Question: I'm having a problem with finding a solution how to pass the info from an attribute that is saved in one view controller -> 'NSManagedObject' into a label that is located in another 'UIViewController'. The issue is that it says it can't convert it to String....and I thought there's going to be a simple GET function but so far couldn't find anything
Edit: NOTE - I am doing the saving in 'UIViewControllerACCOUNT' and wish to call the data in the 'UIViewControllerSETTINGS'

'''
override func viewWillAppear(animated: Bool) {
super.viewWillAppear(animated)
//1
let appDelegate =
UIApplication.sharedApplication().delegate as AppDelegate
let managedContext = appDelegate.managedObjectContext!
//2
let fetchRequest = NSFetchRequest(entityName:"Account")
//3
var error: NSError?
let fetchedResults = managedContext.executeFetchRequest(fetchRequest, error: &error) as [NSManagedObject]?
if fetchedResults != nil {
'''
// HERE i want the code to insert the data from CoreData into the label. For example the data from the Entity Account with the attribute "name" into the NameLabel... If i do something like
let account = fetchRequest.valueForKey("name") as String ---> Ends up throwing error *** Terminating app due to uncaught exception 'NSUnknownKeyException', reason: '[ valueForUndefinedKey:]: this class is not key value coding-compliant for the key name.'
NameLabel.text = account
'''
} else {
println("Could not fetch \(error), \(error!.userInfo)")
}
}
'''
How do i pass the info from CoreData - Entity.attribute -> Label.text ?
Edit: When i try to set it it says '[NSObject: AnyObject] is not convertible to 'String''
Edit 2: The attributes (name, age, ...) are all set to String
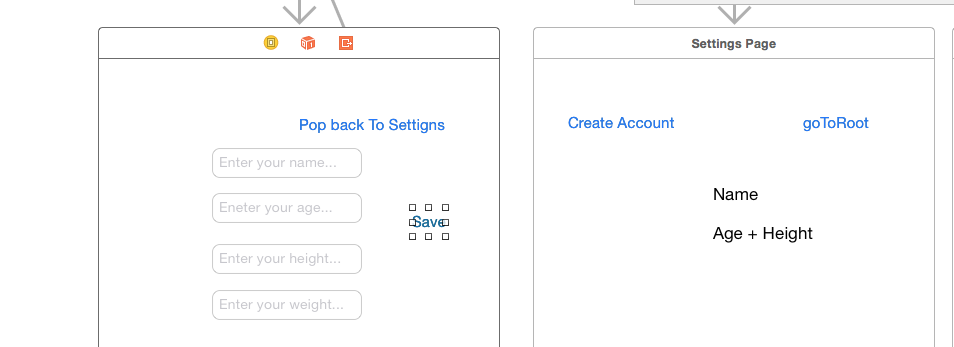
Answer: The 'fetchedResults' returned by the 'executeFetchRequest' is an array (even if there is one - or no - objects matching the fetch request). So you need first to extract the individual NSManagedObjects from the array. Assuming you want the first item (index 0), you could use:
'''
if let resultsArray = fetchedResults {
if resultsArray.count > 0 {
let myAccount = resultsArray[0] as NSManagedObject
nameLabel.text = myAccount.valueForKey("name") as String?
// Likewise for the other labels
} else {
println("No results from fetch request.")
}
}
'''
If your 'Account' entity is a subclass of 'NSManagedObject', then you can replace 'NSManagedObject' in line 3 with 'Account'.